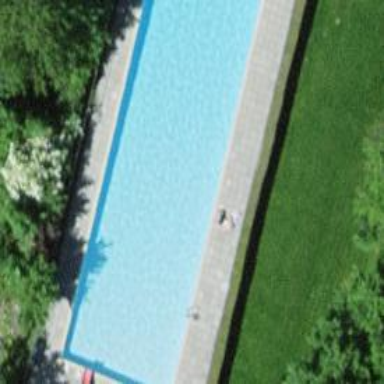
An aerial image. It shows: Swimming pool located in leisure land.